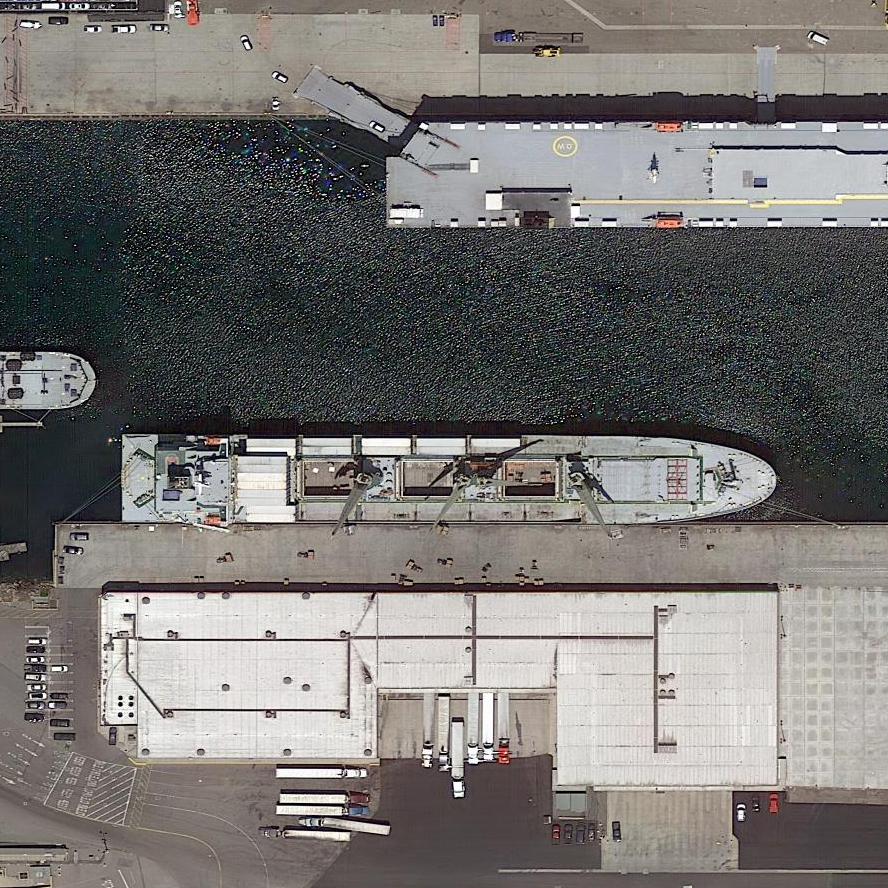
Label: civil